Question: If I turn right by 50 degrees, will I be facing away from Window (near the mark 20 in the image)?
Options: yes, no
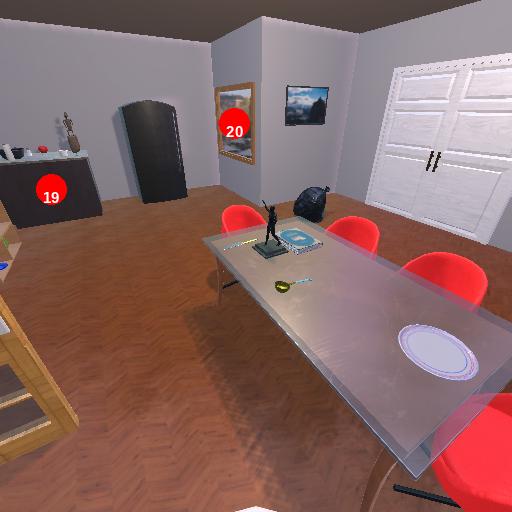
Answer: yes